Field crop: maize
Growth stage: 2
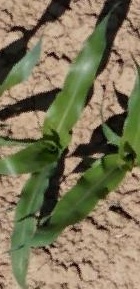
Species: maize